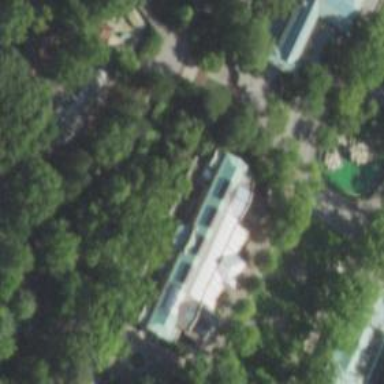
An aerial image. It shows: Building that is tourist attraction.